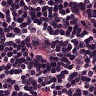
Metastatic tissue present: no